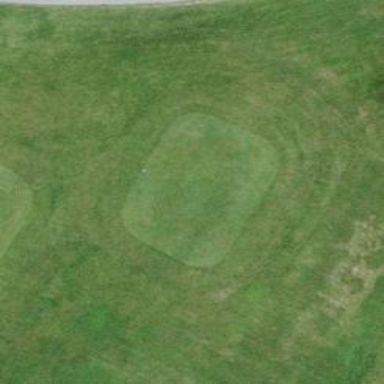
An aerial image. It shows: Grassy area designated as golf tee.